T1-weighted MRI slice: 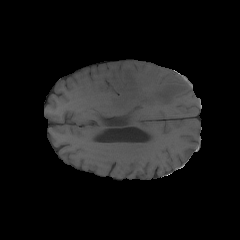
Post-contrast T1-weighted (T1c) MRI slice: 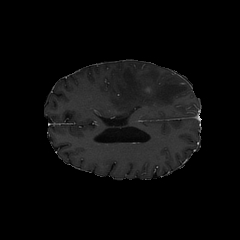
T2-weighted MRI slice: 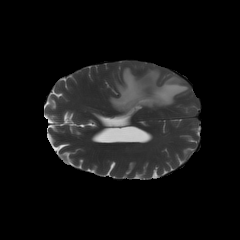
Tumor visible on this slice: yes